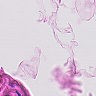
Metastatic tissue present: no